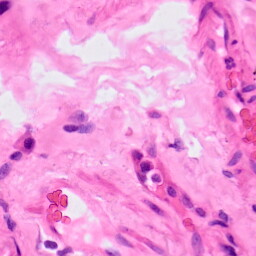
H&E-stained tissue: Lung